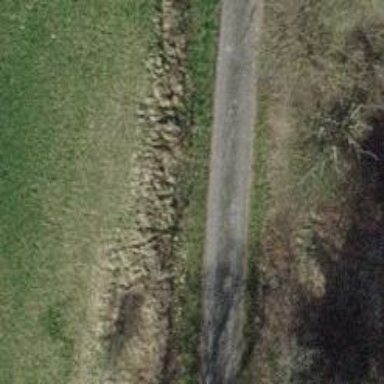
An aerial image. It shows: Service road with concrete surface of grade 1 tracktype.